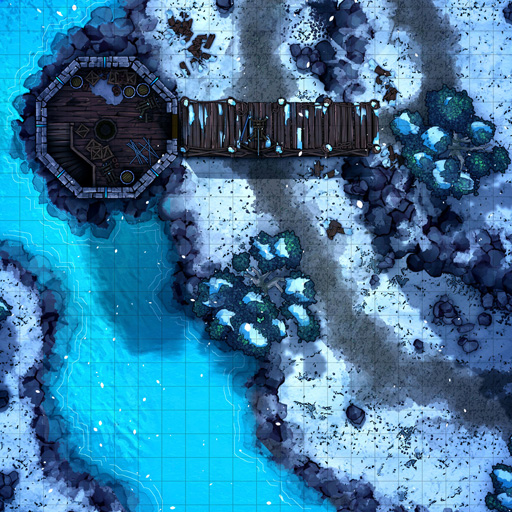
A D&D Grid Map river trees north west stone tower wooden interior wooden bridge cliffs (Snowy Watchtower Map)